Question: I have a map view that covers the whole screen. On the top of it, there is a view pager.
The view pager consist of two parts, top 40% and bottom 60%, the top one is just a transparent view.
While swiping the view pager, marker displayed on map should be located to middle of transparent top view 40%.
This image describe the story:

How to achieve this?
I tried this, but with no luck:
'''
public void FollowVehicle(clsFollowMode vehicle){
final LatLng vehiclePosition = new LatLng(vehicle.getLatitude(), vehicle.getLongtitude());
Marker vehicleMarker = myGMap.addMarker(new MarkerOptions()
.position(vehiclePosition)
.title(vehicle.getDeviceName())
.snippet(String.valueOf(vehicle.getSpeed()))
.icon(BitmapDescriptorFactory.fromResource(R.drawable.ic_vehicle_follow)));
float zoom_lvl = myGMap.getCameraPosition().zoom;
double dpPerdegree = 256.0*Math.pow(2, zoom_lvl)/170.0;
double screen_height = (double) mapContainer.getHeight();
double screen_height_30p = -20.0*screen_height/100.0;
double degree_30p = screen_height_30p/dpPerdegree;
LatLng centerlatlng = new LatLng( vehiclePosition.latitude + degree_30p, vehiclePosition.longitude );
myGMap.animateCamera( CameraUpdateFactory.newLatLngZoom( centerlatlng, 15 ), 1000, null);
}
'''
Any help? the above solution <URL>.
Regards,
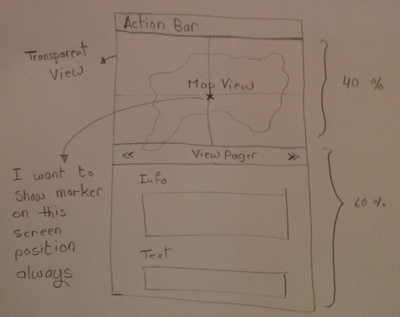
Answer: If I understood you correctly, then your problem is the fact that you placed the map as full screen fragmnet, and on top of this you placed the 'ViewPager'. as a result when you center on the marker the map does that but the marker is under the 'ViewPager'.
You can trick the map into thinking that it has a smaller size then it really is, by using the <URL> method, you can read more about it here:
<URL>